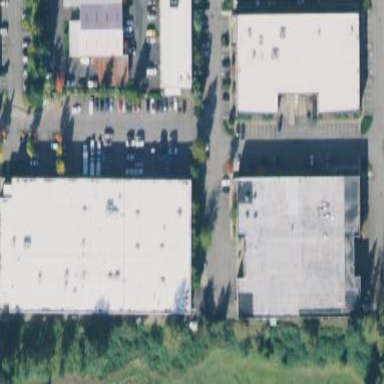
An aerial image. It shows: Commercial building.